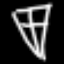
Label: diamond